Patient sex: M
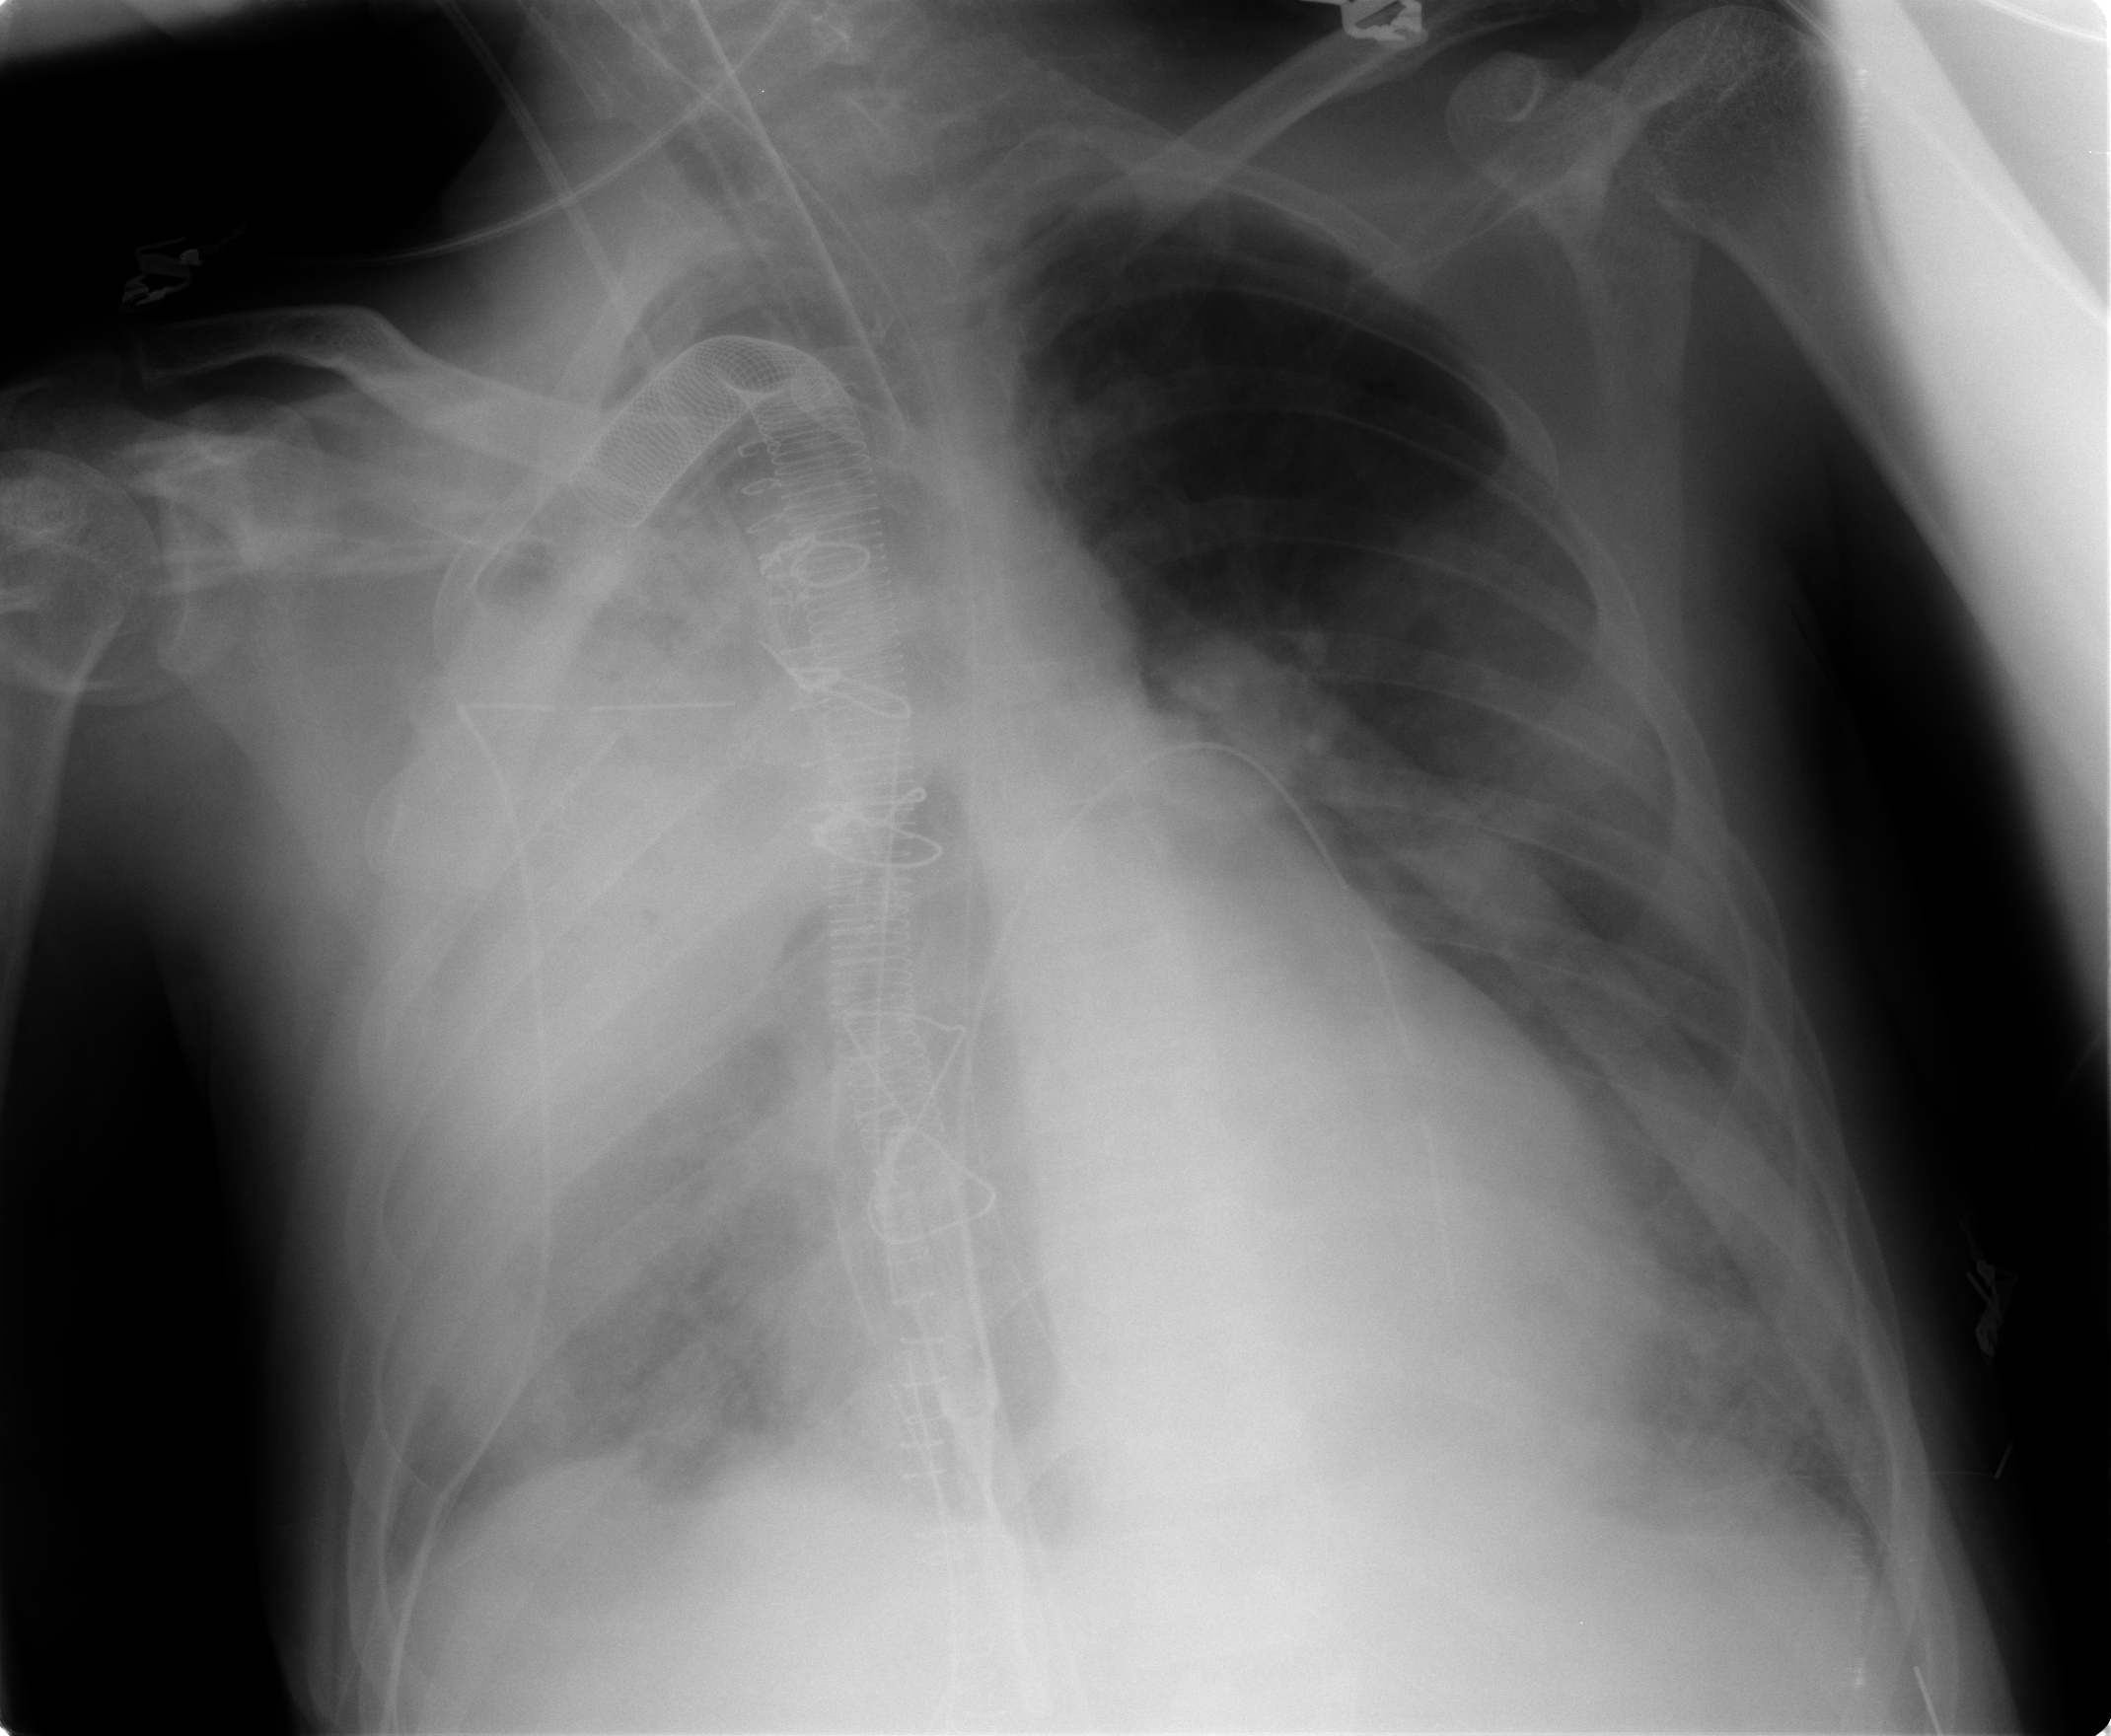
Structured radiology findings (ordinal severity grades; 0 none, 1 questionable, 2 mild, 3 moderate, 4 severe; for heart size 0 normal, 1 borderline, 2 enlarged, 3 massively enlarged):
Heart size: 1
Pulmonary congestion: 0
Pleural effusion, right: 2
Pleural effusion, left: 1
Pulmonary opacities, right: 3
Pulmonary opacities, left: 0
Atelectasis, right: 4
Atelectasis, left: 2